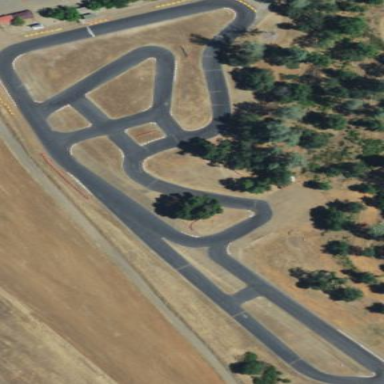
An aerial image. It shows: Motor sport raceway.